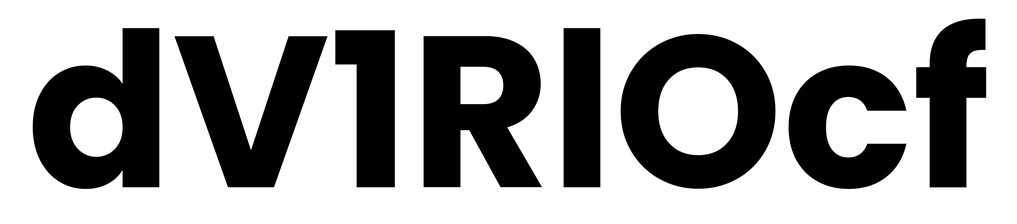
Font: Poppins-Bold